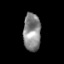
Tissue: skin
Cell type: Epithelial cells
Senescence score: 0.1758
Nuclear area (px): 646
Mean DAPI intensity: 135.624